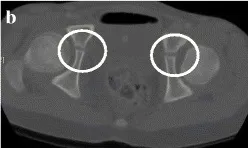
CT images at the time of surgery. CT images revealed an opening of bilateral Y-shaped cartilage (b).
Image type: radiology (ct)